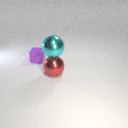
large cyan metal sphere above large red metal sphere